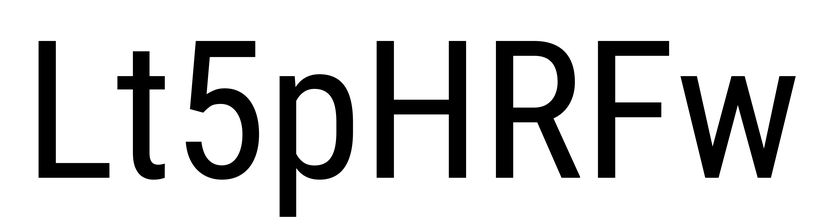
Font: Roboto_Condensed_Regular